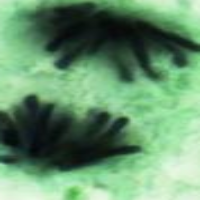
Label: anaphase